Question: Usually, when I read text files, I do it like this:
'''
File file = new File("some_text_file.txt");
Scanner scanner = new Scanner(new FileInputStream(file));
StringBuilder builder = new StringBuilder();
while(scanner.hasNextLine()) {
builder.append(scanner.nextLine());
builder.append('
');
}
scanner.close();
String text = builder.toString();
'''
There may be better ways, but this method has always worked for me perfectly.
For what I am working on right now, I need to read a large text file (over 700 kilobytes in size). Here is a sample of the text when opened in Notepad (the one that comes standard with any Windows operating system):
'''
"lang"
{
"Language" "English"
"Tokens"
{
"DOTA_WearableType_Daggers" "Daggers"
"DOTA_WearableType_Glaive" "Glaive"
"DOTA_WearableType_Weapon" "Weapon"
"DOTA_WearableType_Armor" "Armor"
'''
However, when I read the text from the file using the method that I provided above, the output is:

I could not paste the output for some reason. I have also tried to read the file like so:
'''
File file = new File("some_text_file.txt");
Path path = file.toPath();
String text = new String(Files.readAllBytes(path));
'''
... with no change in result.
How come the output is not as expected? I also tried reading a text file that I wrote and it worked perfectly fine.
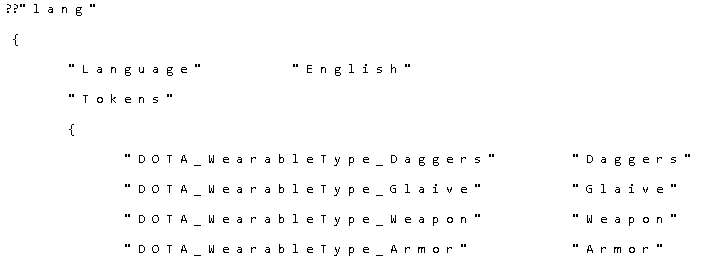
Answer: It looks like encoding problem. Use a tool that can detect encoding to open the file (like Notepad++) and find how it is encoded. Then use the other constructor for Scanner:
'Scanner scanner = new Scanner(new FileInputStream(file), encoding);'
Or you can simply experiment with it, trying different encodings. It looks like UTF-16 to me.